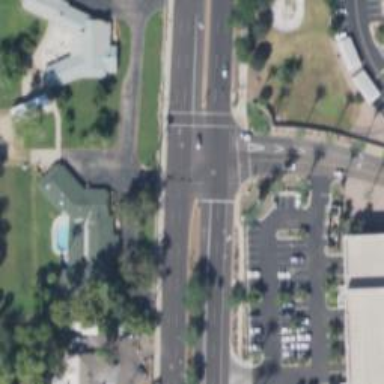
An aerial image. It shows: Solid stop line on the road.